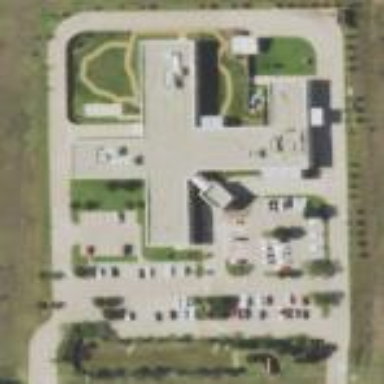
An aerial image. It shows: Healthcare facility identified as hospital.